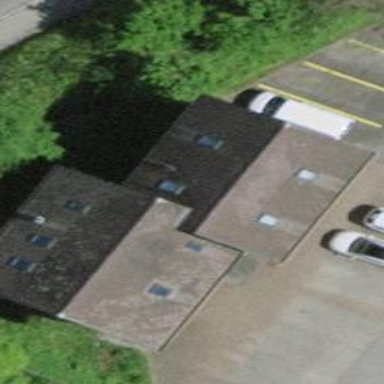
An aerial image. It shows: Gabled roof adorns the apartments building.